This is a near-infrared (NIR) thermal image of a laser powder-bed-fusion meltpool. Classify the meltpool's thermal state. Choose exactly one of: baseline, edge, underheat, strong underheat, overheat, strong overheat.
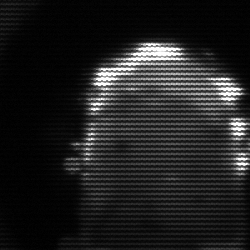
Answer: baseline